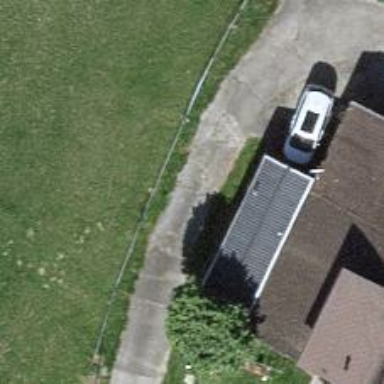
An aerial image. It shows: Driveway.